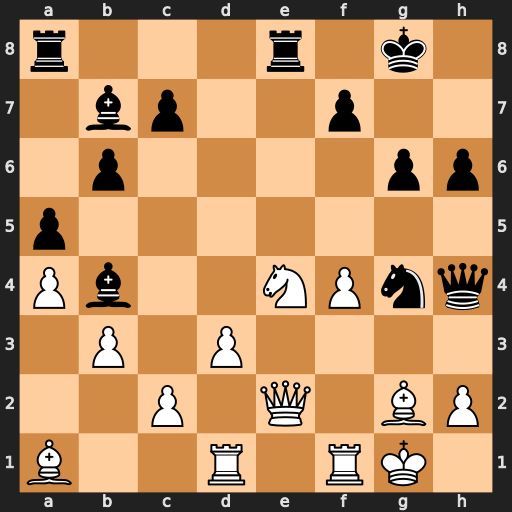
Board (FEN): r3r1k1/1bp2p2/1p4pp/p7/Pb2NPnq/1P1P4/2P1Q1BP/B2R1RK1
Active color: w
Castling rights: -
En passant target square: -
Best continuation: Qxg4 Qxg4 Nf6+ Kf8 Nxg4 Bxg2 Kxg2